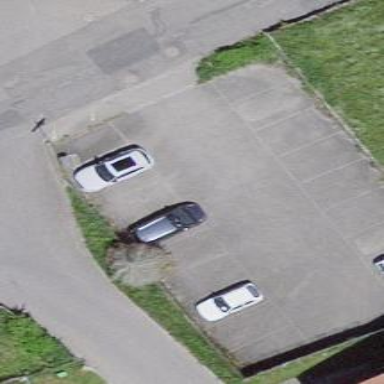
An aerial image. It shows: Parking area with surface.